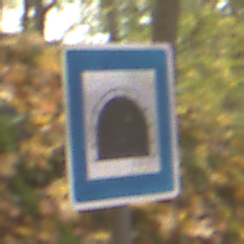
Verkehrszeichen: Tunnel
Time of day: MorningAfternoon
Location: Outdoor (Nature)
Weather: Overcast
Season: Autumn
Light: Natural